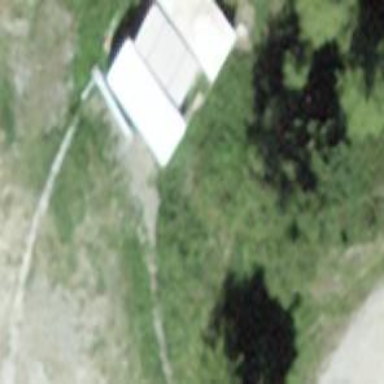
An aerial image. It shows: Shed.